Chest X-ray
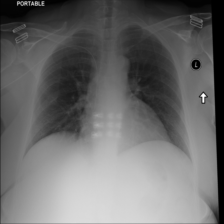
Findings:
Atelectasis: negative
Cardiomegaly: negative
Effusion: negative
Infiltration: negative
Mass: negative
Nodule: negative
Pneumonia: negative
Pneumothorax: negative
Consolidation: negative
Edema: negative
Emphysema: negative
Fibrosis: negative
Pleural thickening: negative
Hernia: negative